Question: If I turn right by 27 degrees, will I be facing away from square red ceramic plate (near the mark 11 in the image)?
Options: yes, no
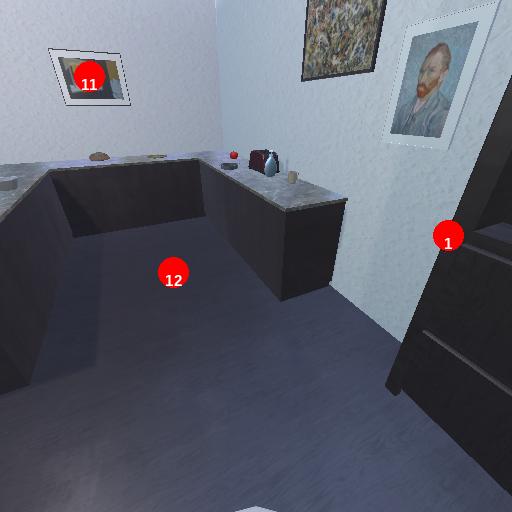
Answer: yes